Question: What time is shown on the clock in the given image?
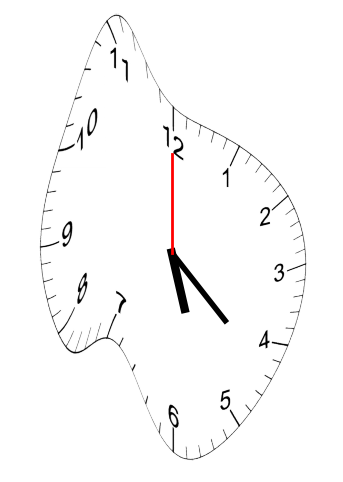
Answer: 05:22:00